Question: So, I'm trying to design my first GUI app, and i'm stuck on putting elements exactly where I want them. I'm not trying to let anyone do my job for me, but some starters would be great.
For example:

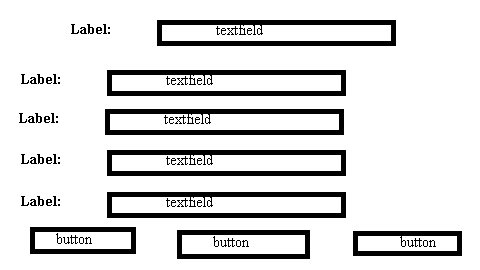
Answer: The basic answer is, you don't. Pixel perfect positioning is an illusion in modern user interfaces. Why? Because no two platforms are equal (unless they are exact copies). Each computer will have different requirements when it comes to how information is rendered on the screen, most notably, fonts.
Font metrics will change between platforms, meaning that the way a font is rendered on your screen won't be the same as it is rendered on someone elses. This causes no end of issues not only of an individual component, but how the surrounding components should react.
The best choice is to use layout managers, which provide "guides" on how components should be laid out and how they effect surrounding components.

Based on your example above, I would suggest you would actually need (at least) three layout managers.
At the base, you would use a 'BorderLayout', this would separate the form from the buttons.
You would need a fields panel and a buttons panel.
The fields panel would contain the actual fields and probably use a 'GridBagLayout'. The buttons panel would contain the buttons and probably use a 'FlowLayout'
The form panel would be added to the 'CENTER' position of the base panel and the buttons to the 'SOUTH' position.
Take a look at <URL> for more details